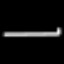
Label: line